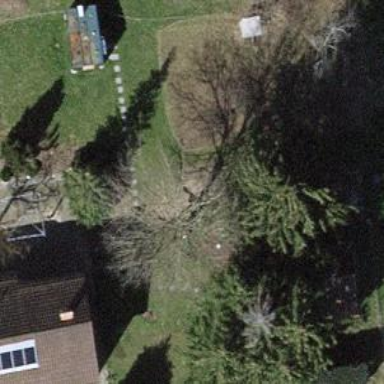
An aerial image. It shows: Urban area featuring tree as natural element.